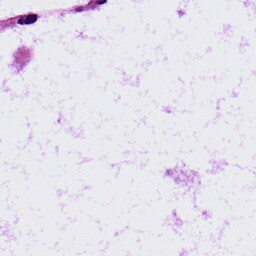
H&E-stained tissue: LymphNode